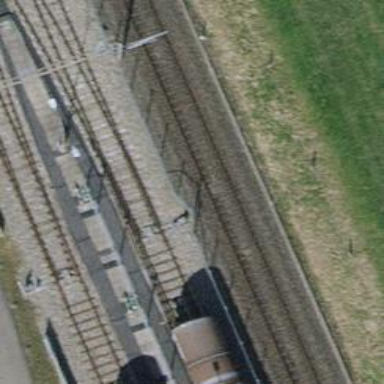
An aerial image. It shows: Single-track electrified railway spur with contact line for service.